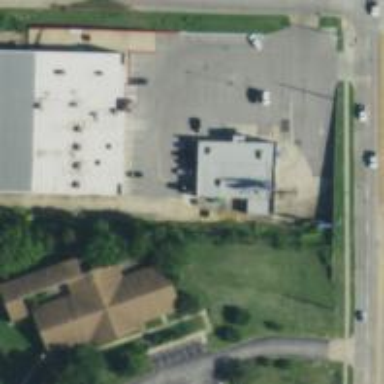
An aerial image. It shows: Pharmacy providing healthcare services.